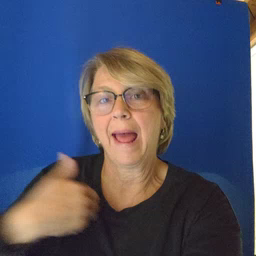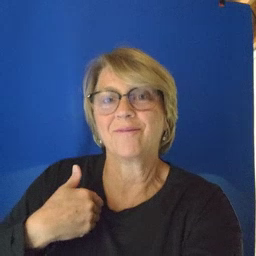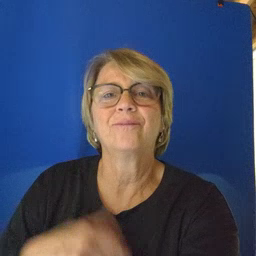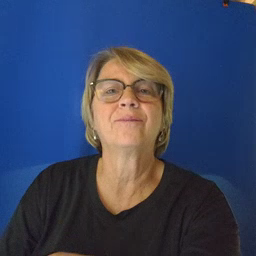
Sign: have